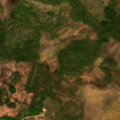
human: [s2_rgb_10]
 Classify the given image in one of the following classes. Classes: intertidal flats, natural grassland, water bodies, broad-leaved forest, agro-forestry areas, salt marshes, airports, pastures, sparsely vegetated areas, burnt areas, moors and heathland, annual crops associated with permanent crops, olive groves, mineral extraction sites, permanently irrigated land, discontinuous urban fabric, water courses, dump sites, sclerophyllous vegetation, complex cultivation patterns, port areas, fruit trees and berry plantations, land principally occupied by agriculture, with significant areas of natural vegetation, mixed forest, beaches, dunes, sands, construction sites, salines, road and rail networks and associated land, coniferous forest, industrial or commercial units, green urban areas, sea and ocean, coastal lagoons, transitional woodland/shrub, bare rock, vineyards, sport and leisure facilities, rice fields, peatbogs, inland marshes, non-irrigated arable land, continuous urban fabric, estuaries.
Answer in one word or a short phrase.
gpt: coniferous forest, mixed forest, transitional woodland/shrub, peatbogs